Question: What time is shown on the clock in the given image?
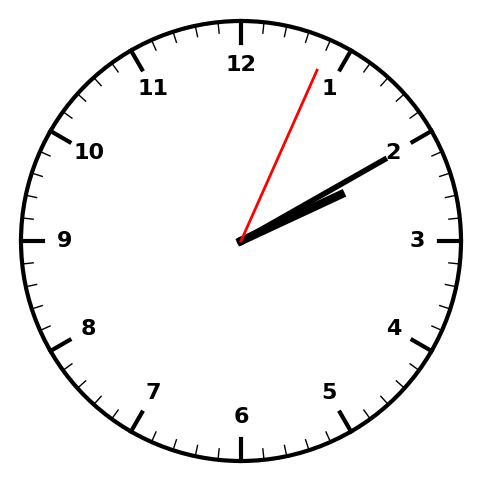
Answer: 02:10:04